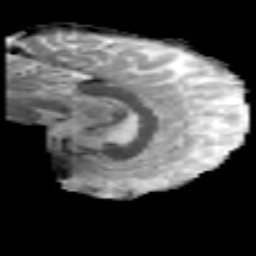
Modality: MD
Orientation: sagittal
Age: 35
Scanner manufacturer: philips
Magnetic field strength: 3 T
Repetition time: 8.6 s
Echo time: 0.127 s